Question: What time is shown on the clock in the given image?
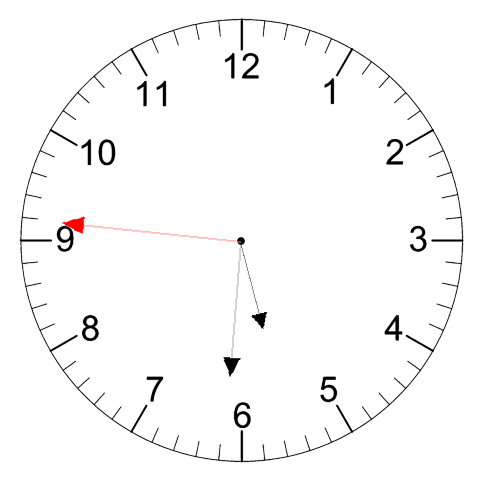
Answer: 05:30:46